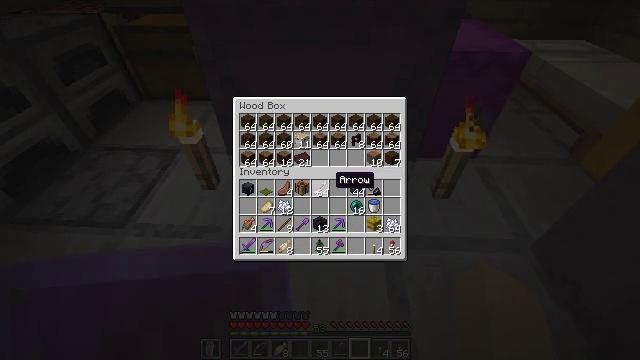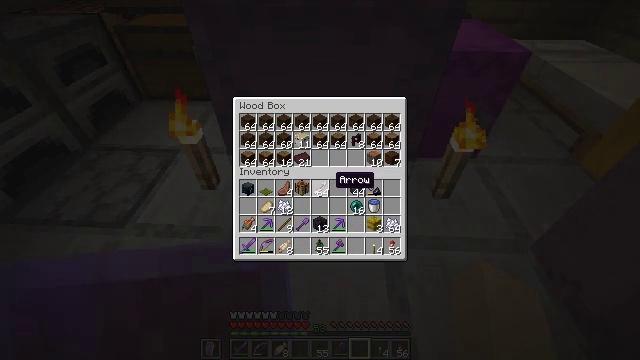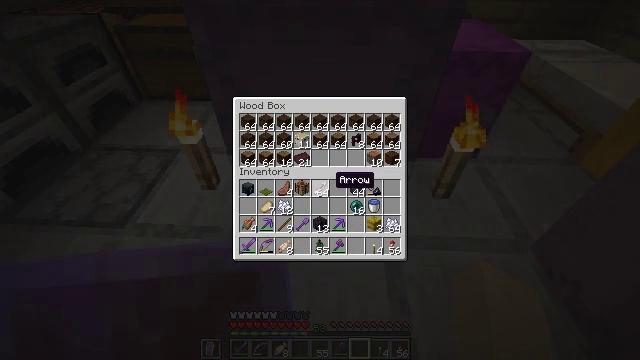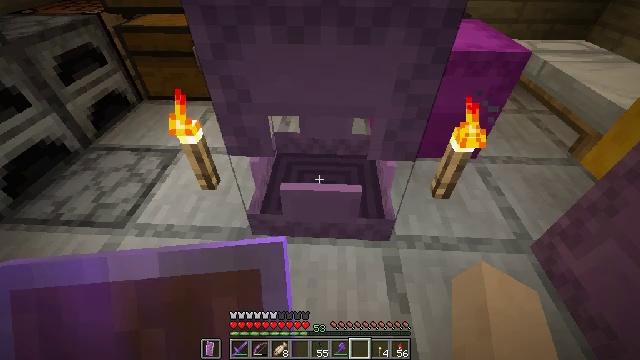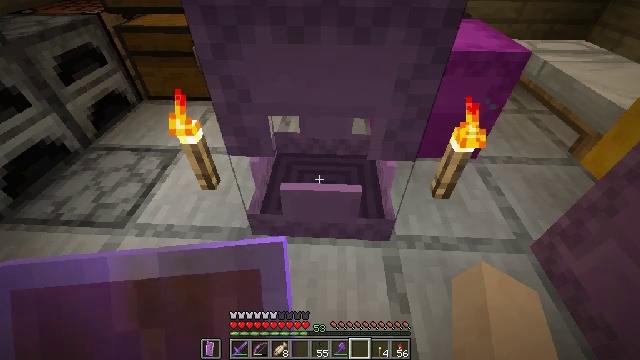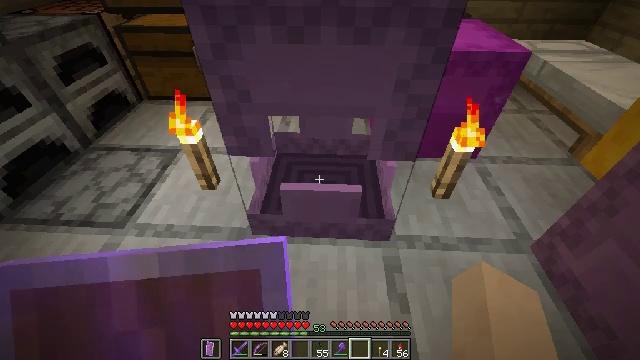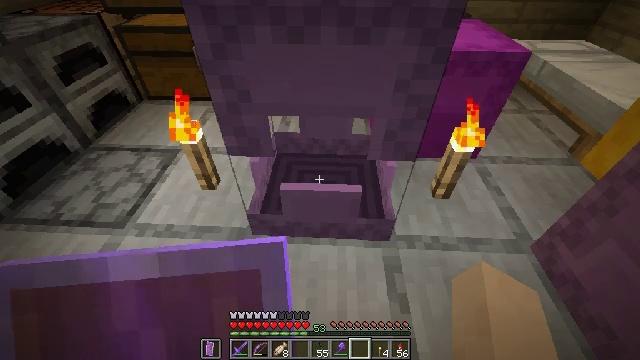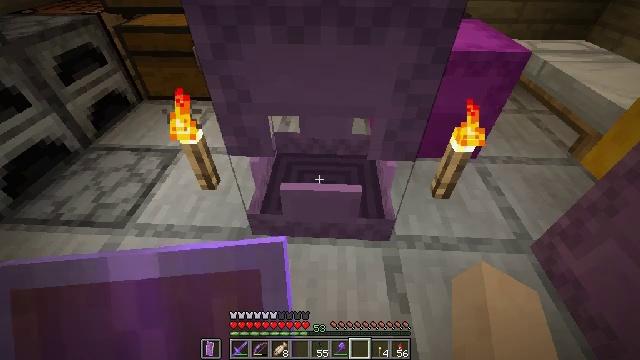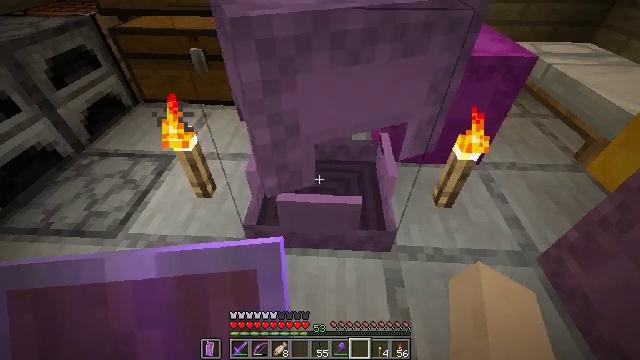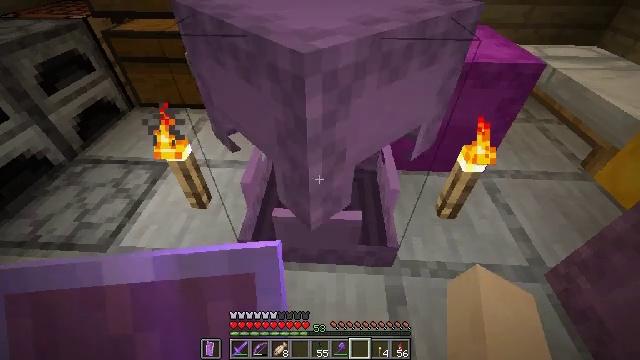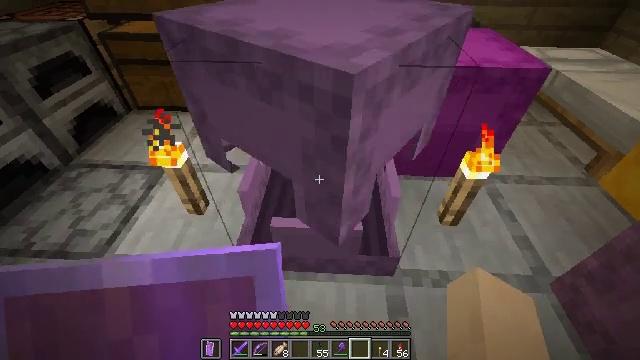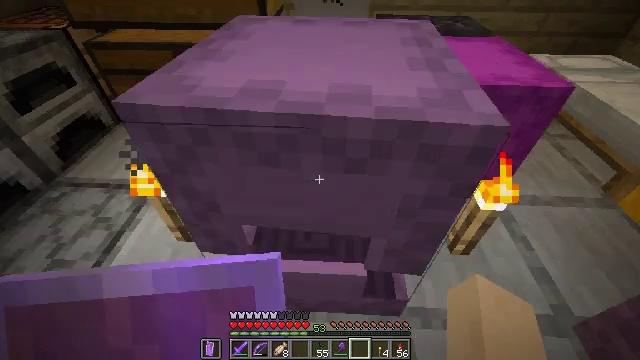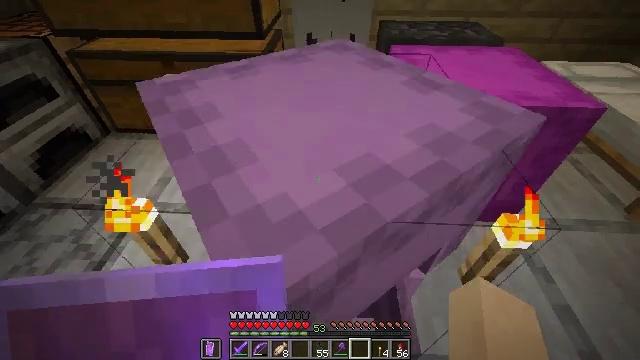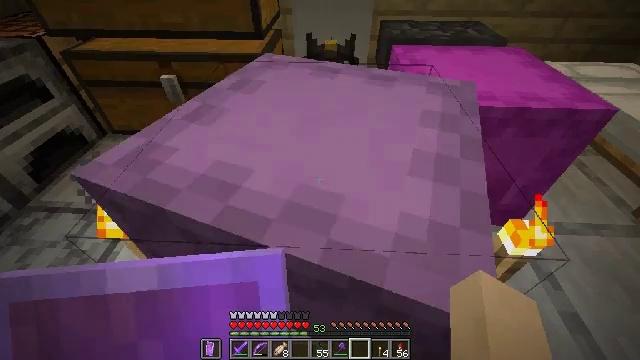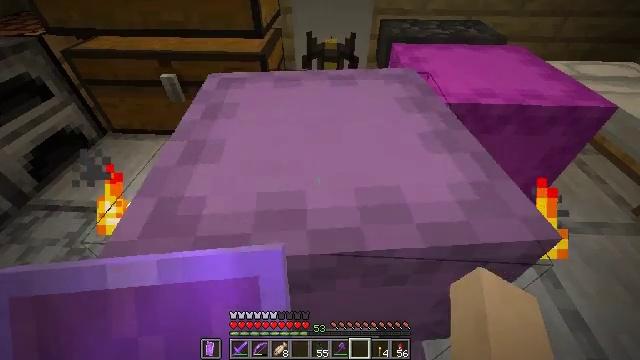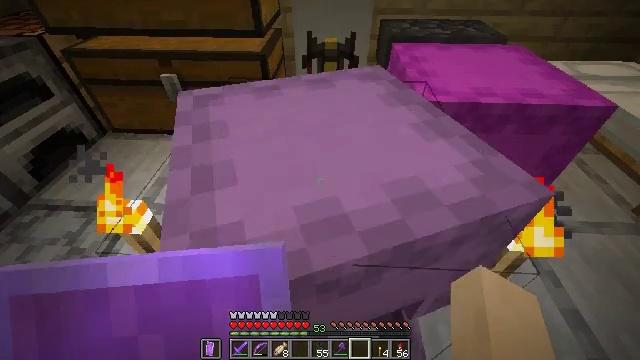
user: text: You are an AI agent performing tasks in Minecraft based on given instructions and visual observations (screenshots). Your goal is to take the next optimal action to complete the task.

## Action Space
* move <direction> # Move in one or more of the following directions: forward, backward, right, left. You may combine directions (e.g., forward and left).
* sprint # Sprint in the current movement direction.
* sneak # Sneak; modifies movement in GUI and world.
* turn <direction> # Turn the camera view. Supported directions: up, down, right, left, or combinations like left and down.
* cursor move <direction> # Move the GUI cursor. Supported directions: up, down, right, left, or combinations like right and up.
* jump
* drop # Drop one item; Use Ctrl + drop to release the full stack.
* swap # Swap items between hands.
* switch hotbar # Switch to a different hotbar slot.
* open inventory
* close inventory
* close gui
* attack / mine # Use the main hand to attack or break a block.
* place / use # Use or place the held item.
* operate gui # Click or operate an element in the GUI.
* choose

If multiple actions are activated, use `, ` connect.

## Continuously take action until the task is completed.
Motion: motion action
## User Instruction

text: Attack the shulker box to pick it up.
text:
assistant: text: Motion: no_op
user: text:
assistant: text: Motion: no_op
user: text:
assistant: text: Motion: no_op
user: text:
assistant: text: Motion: no_op
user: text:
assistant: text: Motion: no_op
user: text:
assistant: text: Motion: no_op
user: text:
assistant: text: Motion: no_op
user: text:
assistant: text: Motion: move forward
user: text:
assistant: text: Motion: move forward
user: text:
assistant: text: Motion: move forward
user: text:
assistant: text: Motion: move forward
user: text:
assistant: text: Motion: no_op
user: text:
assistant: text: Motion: no_op
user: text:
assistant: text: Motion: no_op
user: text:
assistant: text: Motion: no_op
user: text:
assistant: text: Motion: no_op
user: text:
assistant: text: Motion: no_op
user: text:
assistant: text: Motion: no_op
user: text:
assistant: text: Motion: no_op
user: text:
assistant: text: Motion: no_op
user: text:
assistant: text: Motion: no_op
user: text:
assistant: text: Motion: no_op
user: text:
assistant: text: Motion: no_op
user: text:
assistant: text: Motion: no_op
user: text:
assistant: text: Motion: no_op
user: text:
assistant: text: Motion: no_op
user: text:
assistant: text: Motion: no_op
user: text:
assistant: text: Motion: no_op
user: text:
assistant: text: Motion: no_op
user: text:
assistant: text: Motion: no_op